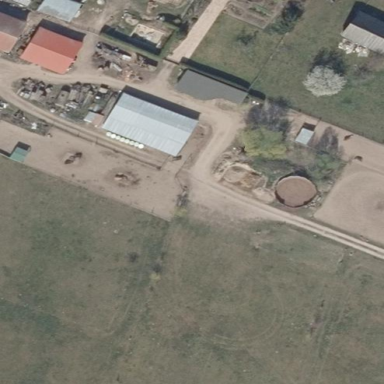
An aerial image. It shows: Farmyard area.